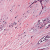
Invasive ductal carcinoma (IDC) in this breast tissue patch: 1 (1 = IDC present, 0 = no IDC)